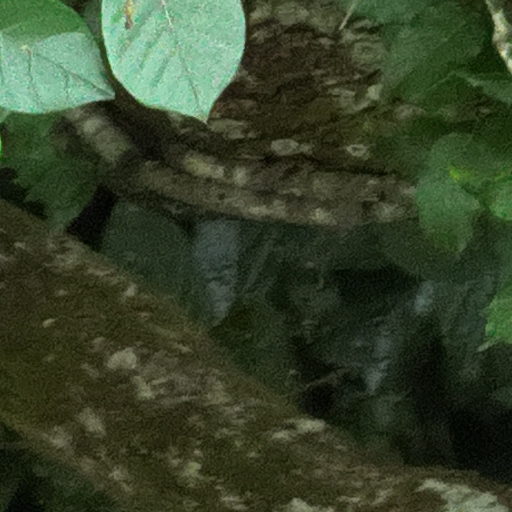
Species: Hieronyma alchorneoides
GBIF accepted scientific name: Hieronyma alchorneoides
Crown area (m\u00b2): 111.025